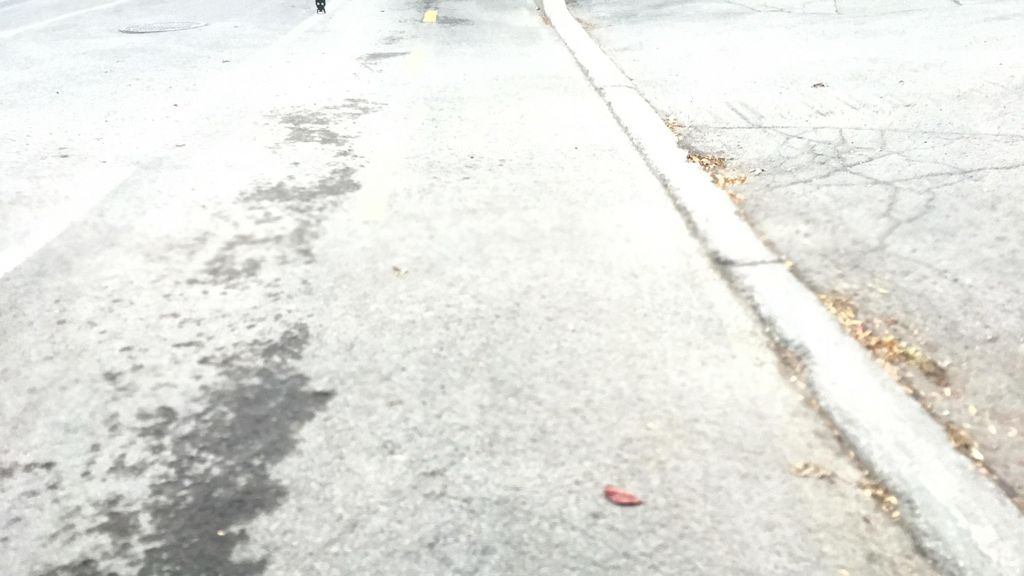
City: montreal